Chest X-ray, PA view. Patient: 51 years old, sex F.
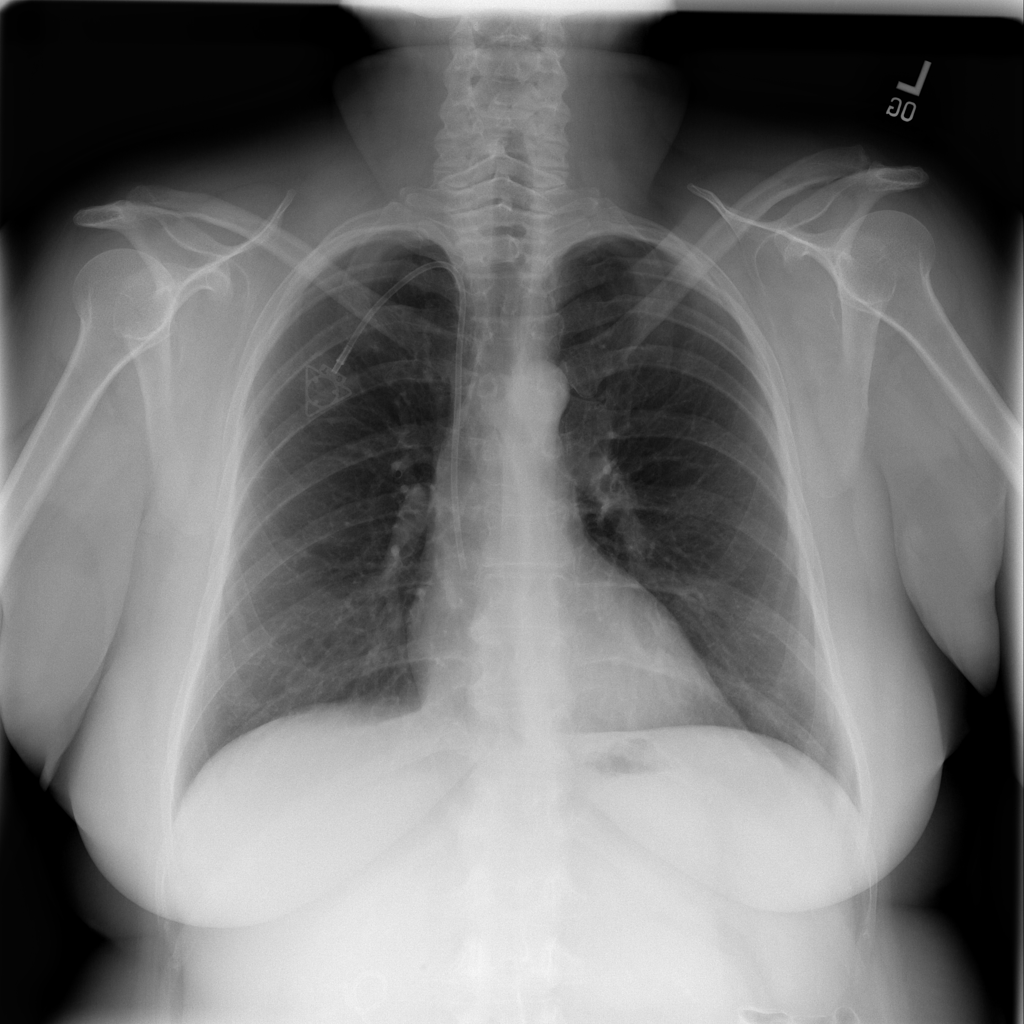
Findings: No Finding